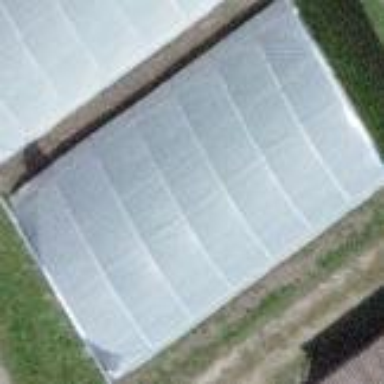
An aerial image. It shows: Greenhouse.